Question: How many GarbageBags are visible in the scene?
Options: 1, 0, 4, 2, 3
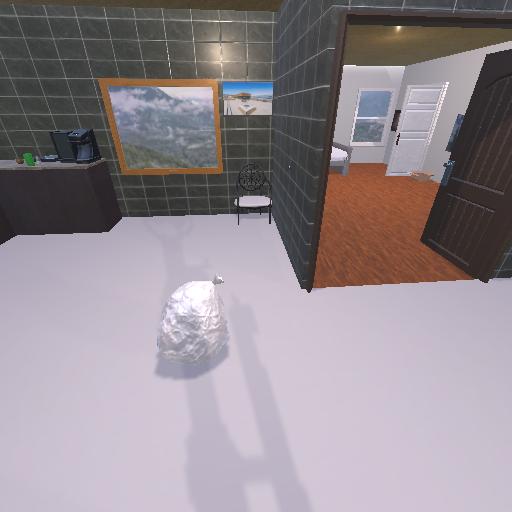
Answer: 1